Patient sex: F
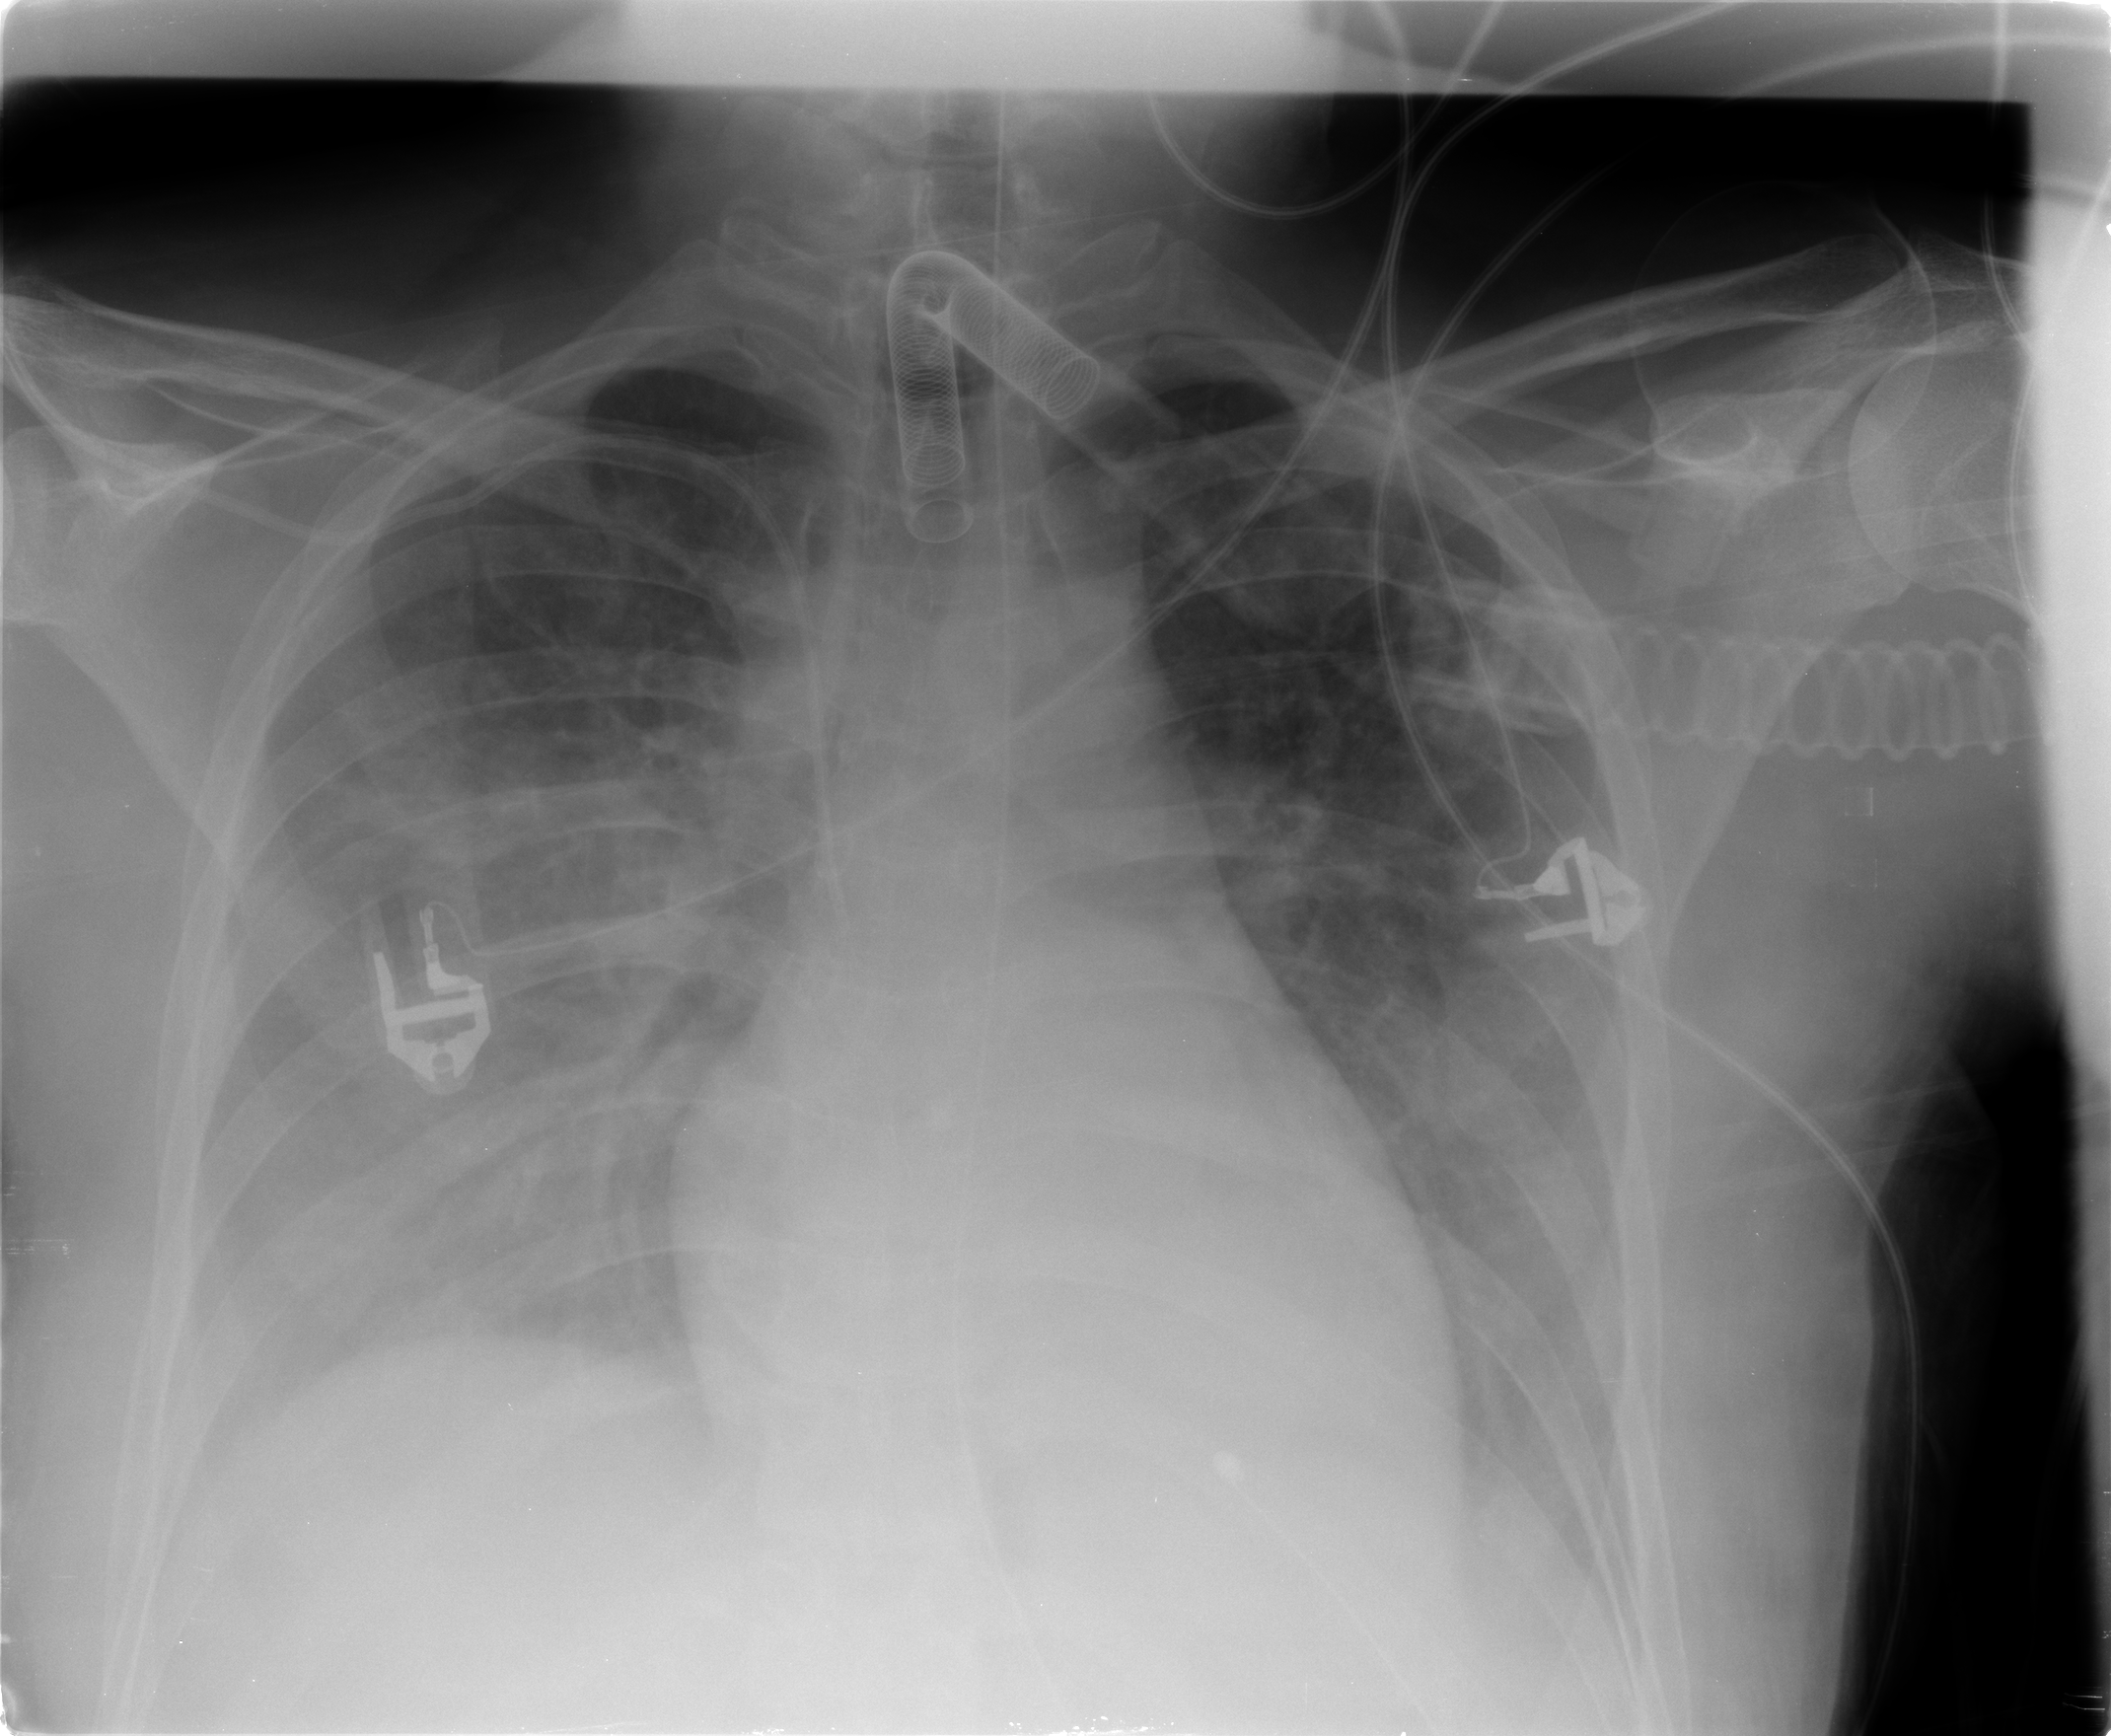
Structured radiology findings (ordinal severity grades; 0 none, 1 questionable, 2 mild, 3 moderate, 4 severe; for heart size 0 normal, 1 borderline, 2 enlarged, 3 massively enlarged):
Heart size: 0
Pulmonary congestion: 2
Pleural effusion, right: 2
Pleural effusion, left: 2
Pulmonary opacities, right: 3
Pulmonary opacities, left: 2
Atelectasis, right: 3
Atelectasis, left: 2